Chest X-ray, AP view. Patient: 55 years old, sex F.
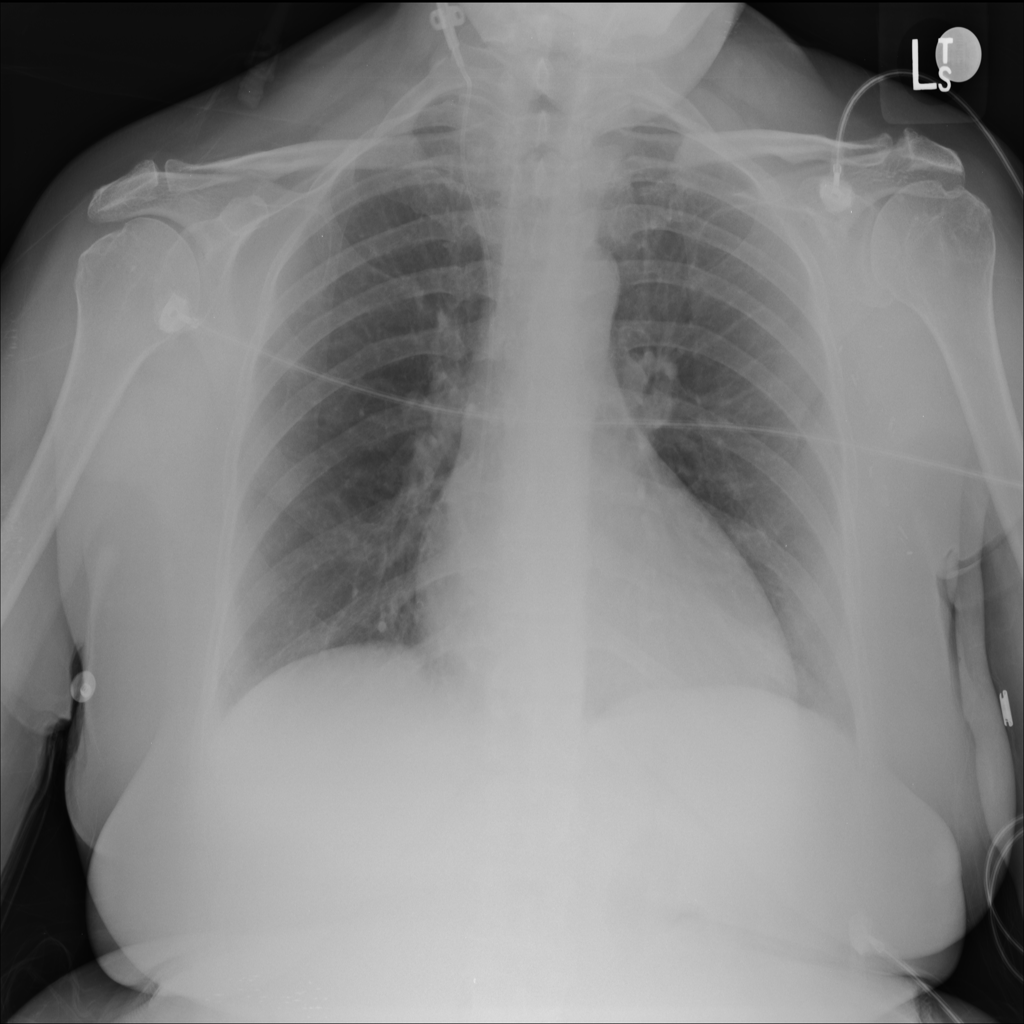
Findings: No Finding